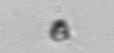
Label: Pyramimonas